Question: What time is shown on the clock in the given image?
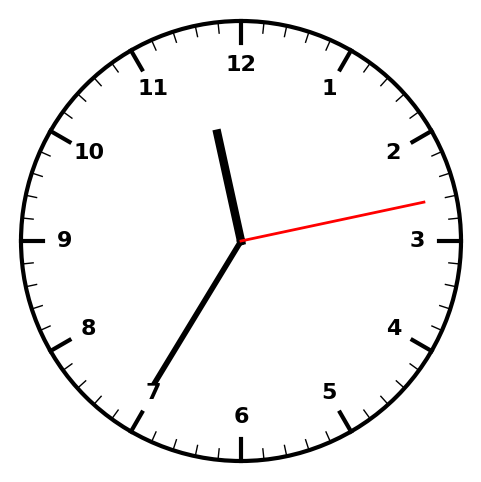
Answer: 11:35:13